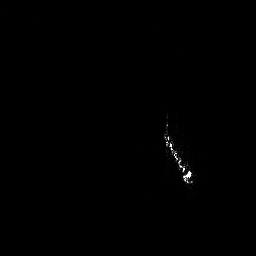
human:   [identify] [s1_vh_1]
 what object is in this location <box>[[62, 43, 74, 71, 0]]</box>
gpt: <ref>1 large ship at the center</ref>